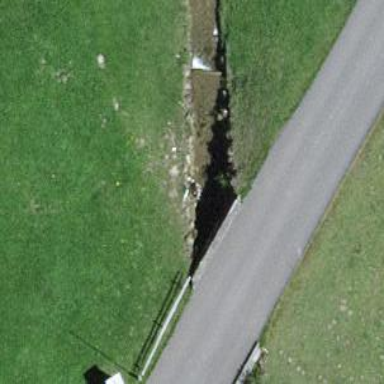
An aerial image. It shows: Culvert tunnel.